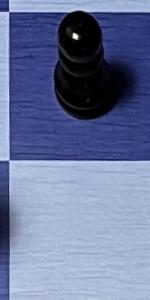
Label: Empty